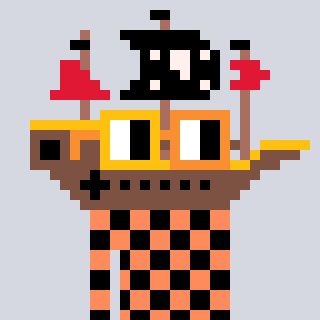
a pixel art character with square yellow and orange glasses, a pirateship-shaped head and a peachy-colored body on a cool background